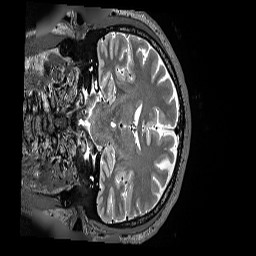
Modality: T2w
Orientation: coronal
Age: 45
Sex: male